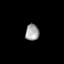
Tissue: skin
Cell type: Epithelial cells
Senescence score: 0.2355
Nuclear area (px): 220
Mean DAPI intensity: 160.227